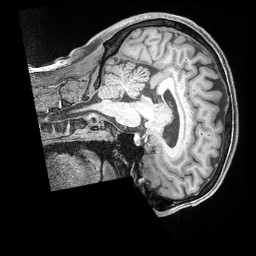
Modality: T1w
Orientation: sagittal
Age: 40
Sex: male
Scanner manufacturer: siemens
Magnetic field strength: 3 T
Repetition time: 2 s
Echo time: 0.00211 s